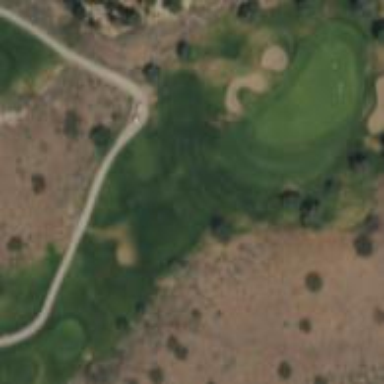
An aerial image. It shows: Area with grass used as rough in golf course.